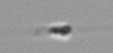
Label: flagellate_morphotype3